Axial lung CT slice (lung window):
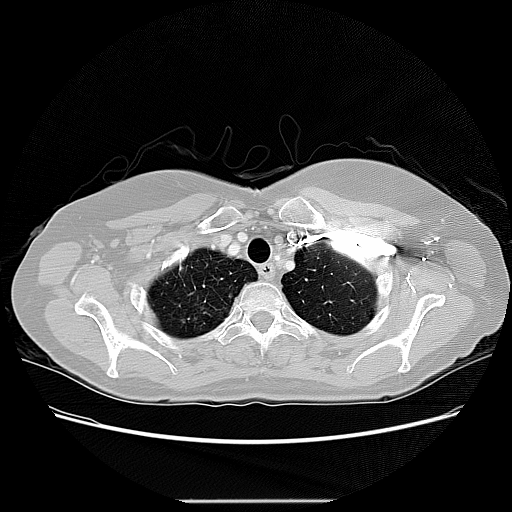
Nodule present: no